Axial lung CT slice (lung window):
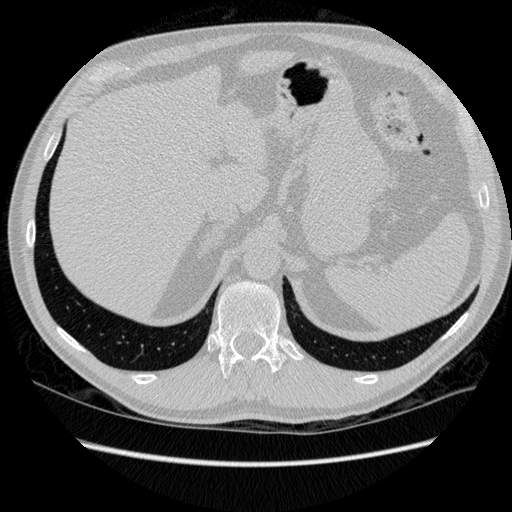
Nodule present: no